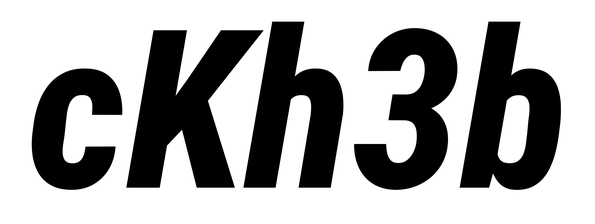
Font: Roboto-Italic_Condensed_ExtraBold_Italic